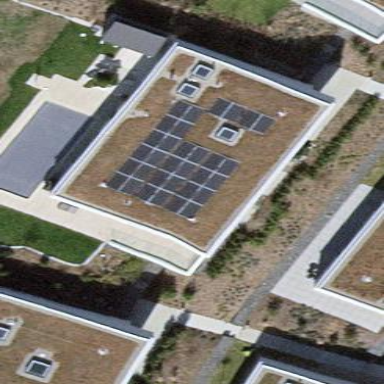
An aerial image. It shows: Solar power generator with photovoltaic panels.